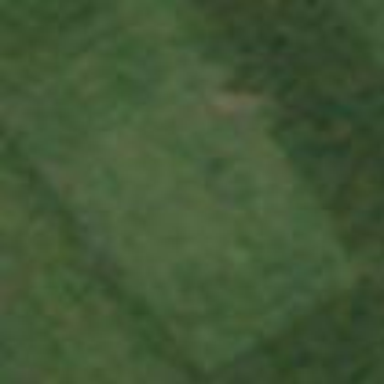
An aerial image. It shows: Grass area designated as golf tee.